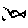
Label: fish